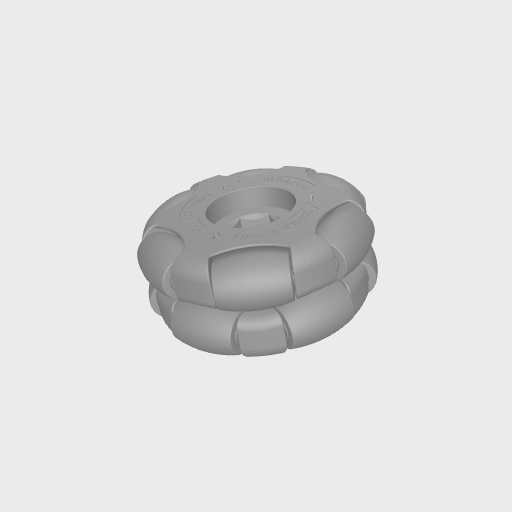
Part: OmniWheel32OD